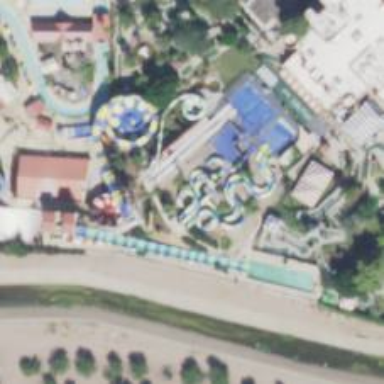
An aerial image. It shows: Water slide attraction.